九年级 · 组合几何学
如图, 已知 $\mathrm{DE} / / \mathrm{BC}, \frac{A D}{B D}=\frac{1}{2}$, 则 $\triangle \mathrm{ABC}$ 与 $\triangle \mathrm{ADE}$ 的面积比为（）

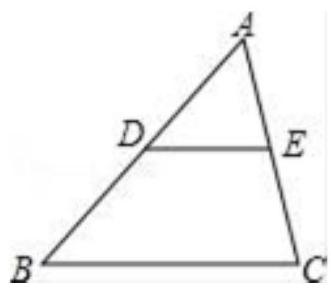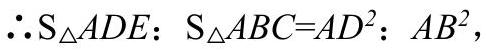
A. 2: 1
B. 4: 1
C. 9: 1
D. 1: 9

答案: C
解析:  $\because D E / / B C$,

$\therefore \triangle A B C \sim \triangle A D E$,

$\because A D: D B=1: 2$,

$\therefore A D: A B=1: 3$,

$\therefore \mathrm{S}_{\triangle A D E:} \mathrm{S}_{\triangle A B C=1:}$,

即 $\triangle A B \mathrm{C}$ 与 $\triangle A D \mathrm{E}$ 的面积比为 $9: 1$.

故选 C.

点睛: 本题考查了相似三角形的判定与性质, 如果两个三角形相似, 那么它们对应边的比,对应高的比, 对应中线的比, 对应角平分线的比, 对应周长的比都等于相似比; 它们对应面积的比等于相似比的平方.